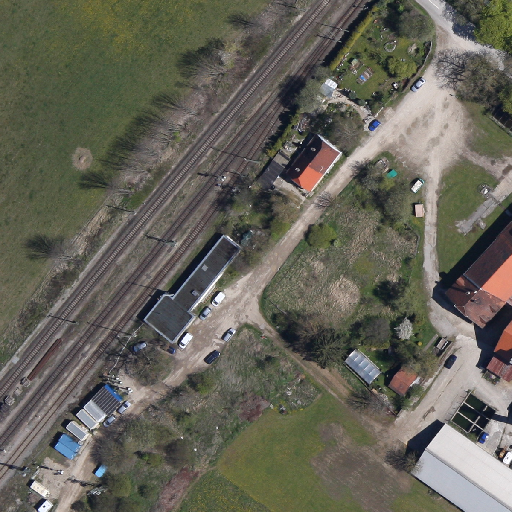
Referring expression: van